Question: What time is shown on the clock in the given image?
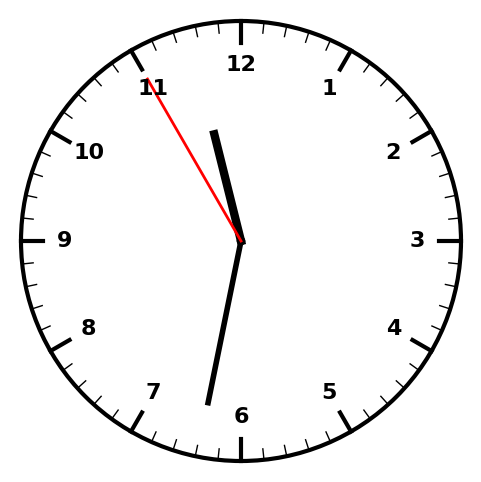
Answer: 11:31:55